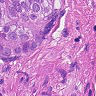
Metastatic tissue present: yes